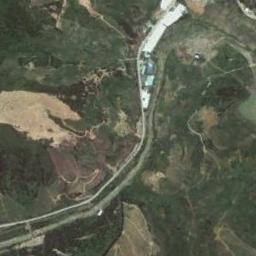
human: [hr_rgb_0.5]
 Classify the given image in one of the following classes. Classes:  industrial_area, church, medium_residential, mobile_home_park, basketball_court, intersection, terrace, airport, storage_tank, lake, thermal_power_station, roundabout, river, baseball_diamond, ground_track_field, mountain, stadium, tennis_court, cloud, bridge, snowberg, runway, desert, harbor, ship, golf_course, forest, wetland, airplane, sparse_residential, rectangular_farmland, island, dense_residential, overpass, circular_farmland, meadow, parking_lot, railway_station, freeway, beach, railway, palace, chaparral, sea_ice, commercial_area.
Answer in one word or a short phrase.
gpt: river